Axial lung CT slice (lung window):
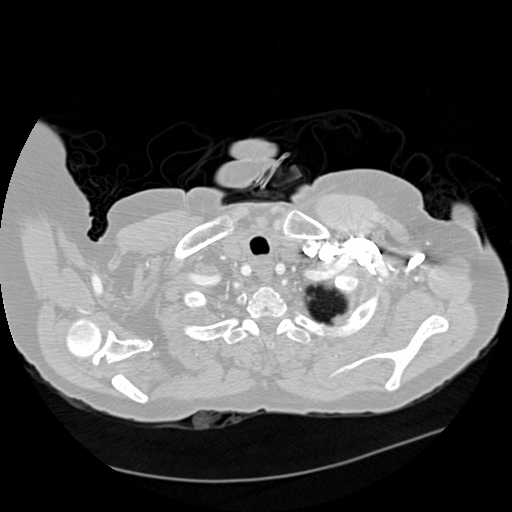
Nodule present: no